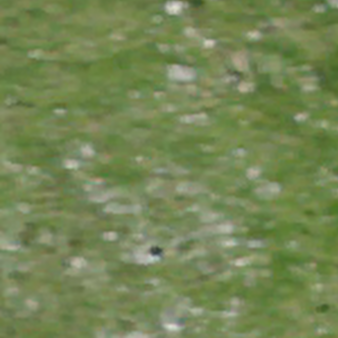
Label: other